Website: lowes
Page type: account-selection
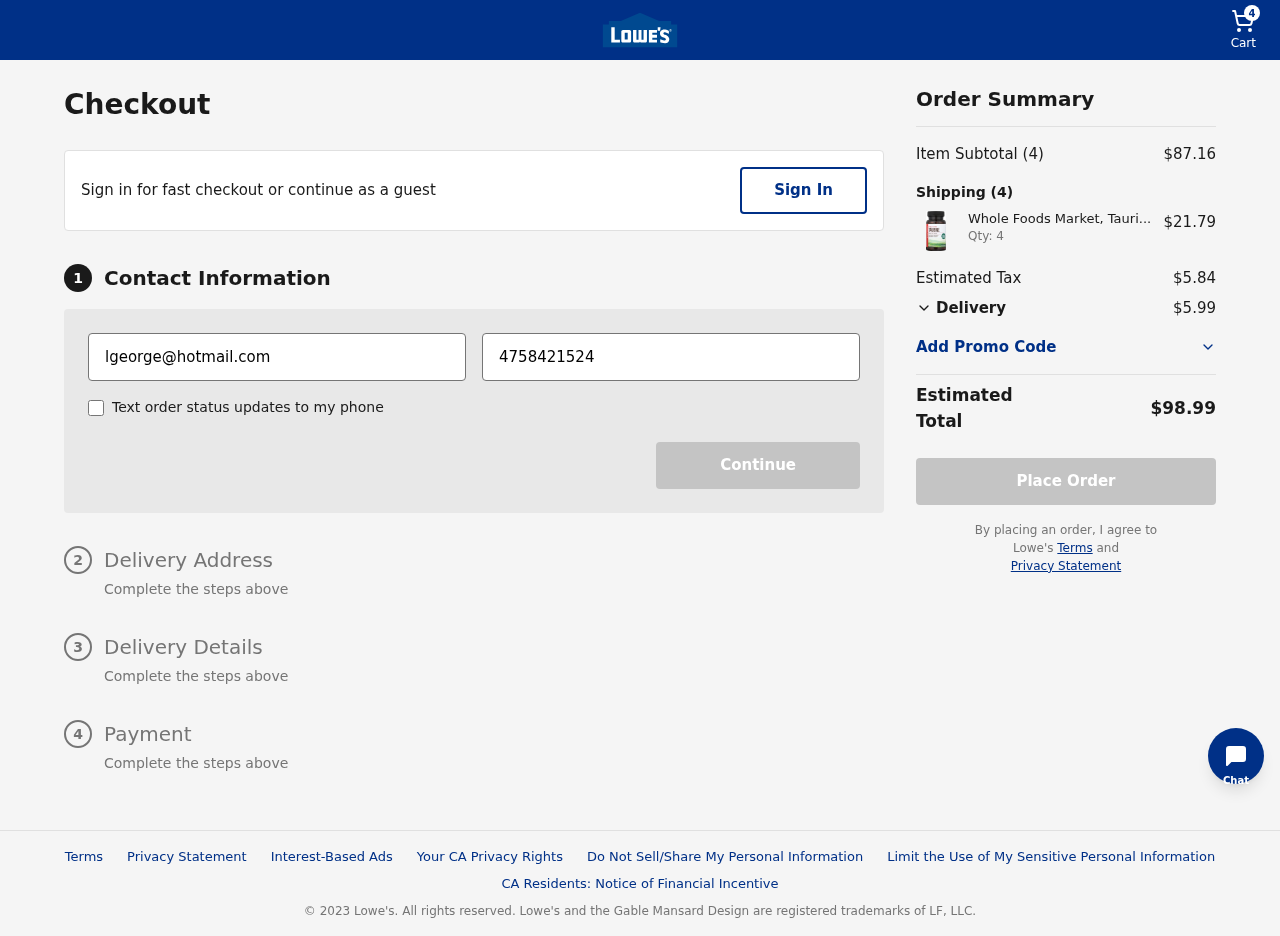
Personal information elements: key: PII_EMAIL
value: lgeorge@hotmail.com
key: PII_PHONE
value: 4758421524
Product elements: key: PRODUCT1_NAME
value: Whole Foods Market, Taurine 500mg, 60 ct
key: PRODUCT1_PRICE
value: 21.79
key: PRODUCT1_QUANTITY
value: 4
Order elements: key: ORDER_NUM_ITEMS
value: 4
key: ORDER_SUBTOTAL
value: $87.16
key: ORDER_TAX
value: $5.84
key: ORDER_SHIPPING_COST
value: $5.99
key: ORDER_TOTAL
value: $98.99